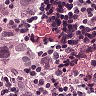
Metastatic tissue present: yes